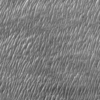
Label: not_dusty